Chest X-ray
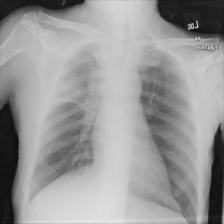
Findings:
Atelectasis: negative
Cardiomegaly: negative
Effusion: negative
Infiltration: positive
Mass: positive
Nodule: negative
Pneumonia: negative
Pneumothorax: negative
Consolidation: negative
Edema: negative
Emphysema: negative
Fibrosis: negative
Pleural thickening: positive
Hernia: negative